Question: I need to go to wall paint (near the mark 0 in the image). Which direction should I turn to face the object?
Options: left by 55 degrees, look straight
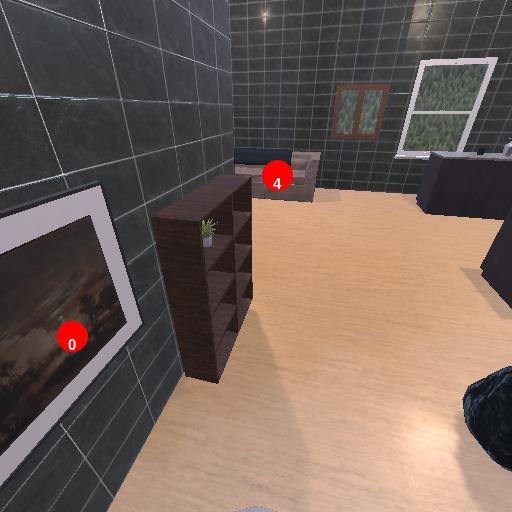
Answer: left by 55 degrees